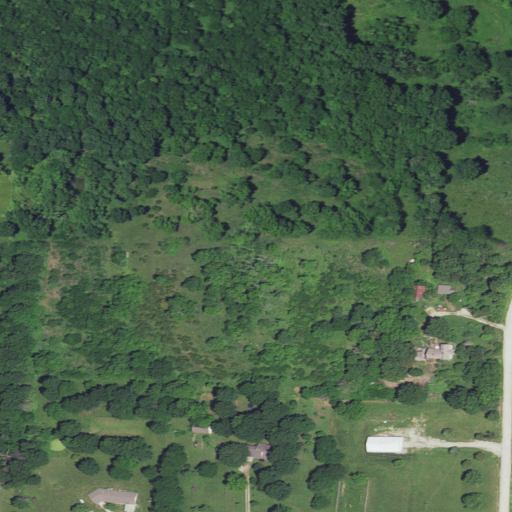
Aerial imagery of mountain in Missouri named Emrick Hill containing pasture, deciduous forest, open development, shrub, low intensity development, and medium intensity development